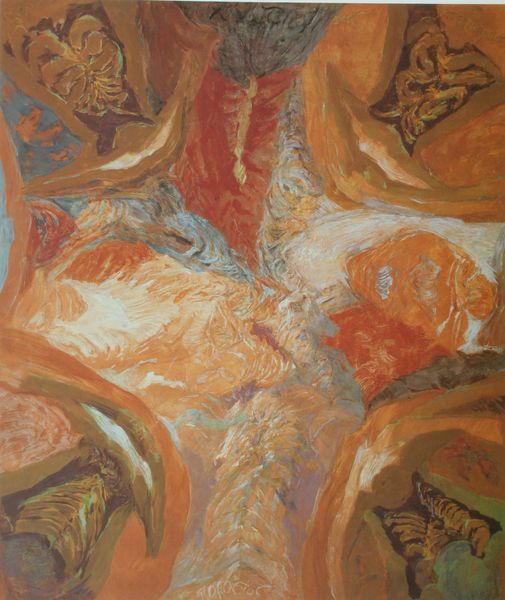
Titel: 1/2/3/4 Parrhasios
Künstler: Hann Trier
Institution: Im Besitz des Künstlers
Schlagwörter: berg, blau, dunkel, flügel, gemälde, himmel, körper, meer, schatten, wasser, weiß, wolken, gelb, grün, impressionismus, menschen, ocker, sand, bewegung, blume, blumen, braun, dunkelbraun, grau, hell, licht, orange, schwarz, säulen, türkis, zeichnung, rot, wolke, beige, malerei, muster, ornament, falten, mensch, vorhang, öl, feld, felder, kalt, natur, kirche, pastos, sonne, figur, gold, kelch, stoff, stoffe, decke, personen, girlande, person, pflanze, pflanzen, rosa, rund, chaos, ranken, bewegt, hellblau, schwung, stab, moderne, warm, abstrakt, berge, farben, fläche, flächen, gebirge, gipfel, hellbraun, modern, farbe, formen, linien, figuren, kuppel, ölgemälde, duktus, falte, floral, ornamente, maler, streifen, ölfarbe, ölfarben, relismus, striche, foto, oben, unten, bögen, stiel, stiele, wei, vier, katze, gewölbe, linie, kontur, rippen, form, stengel, durcheinander, konturen, strich, dynamik, wirr, malen, pinsel, flora, ranke, girlanden, organisch, real, hellgrau, dynamisch, fauna, deckengemälde, fresko, pinse, farbverlauf, blütenkelch, verlauf, vierung, rippe, farbverläufe, abstraktheit, verläufe, realität, eolke, dispersionsfarbe, kirchendecke, seltsam, orangerot, kaleidoskop, kann nichts damti anfangen, nordostsüdwest, second hand, was ist kunst, zentrisch, zweite garde